Field crop: maize
Growth stage: 2
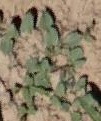
Species: convolvulus